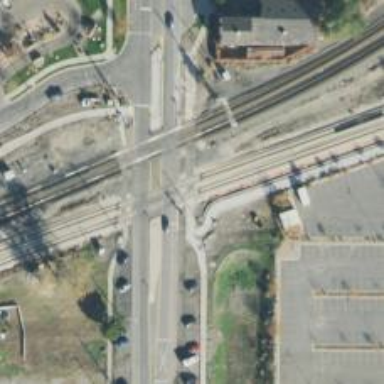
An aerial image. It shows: Railway crossing.